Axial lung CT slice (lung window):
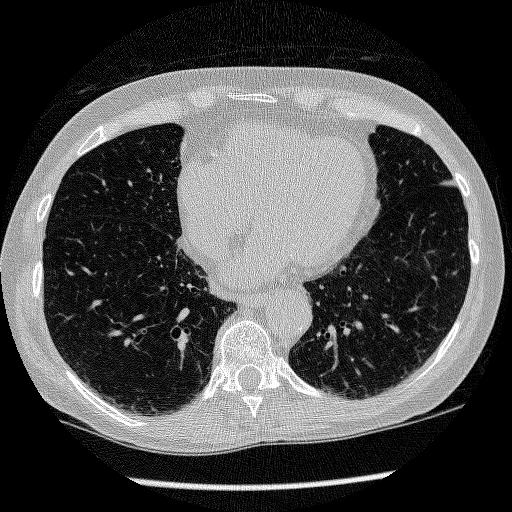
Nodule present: no